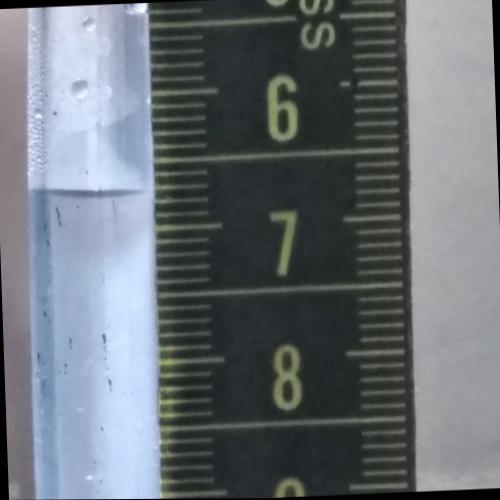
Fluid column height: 6.7 cm